Aerial crown-view tile of a tropical tree (Barro Colorado Island, Panama), acquired 20240716:
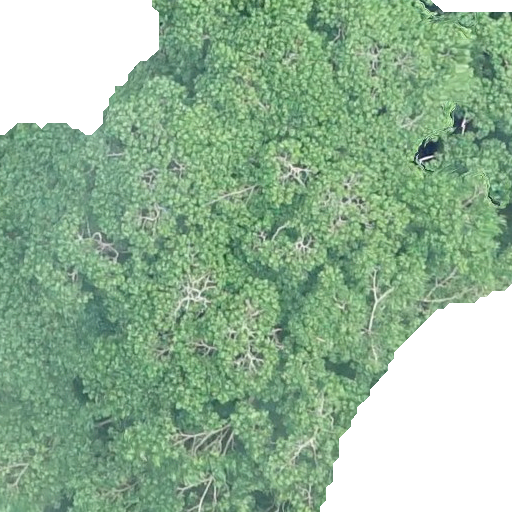
Species: Hura crepitans
GBIF accepted scientific name: Hura crepitans
Crown area: 476.267 m²